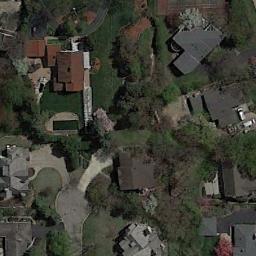
Label: residential